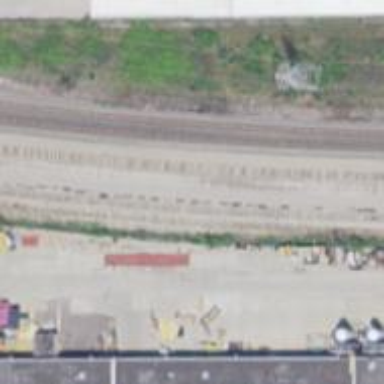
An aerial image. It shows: Railway siding for service.